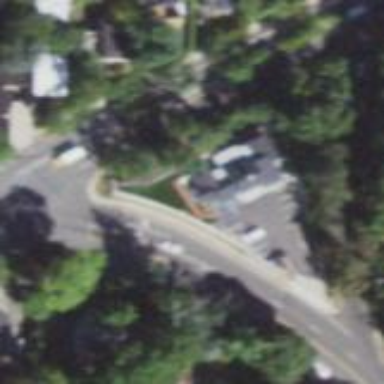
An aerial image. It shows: Veterinary facility.